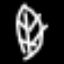
Label: leaf